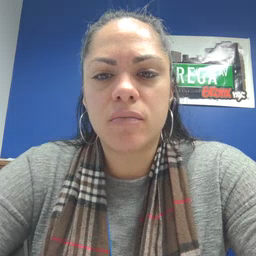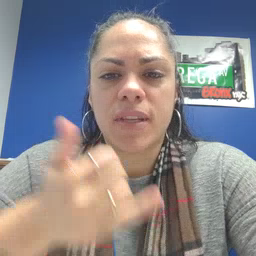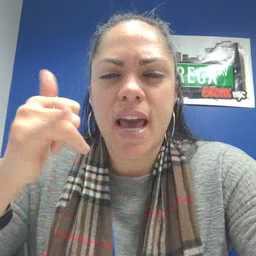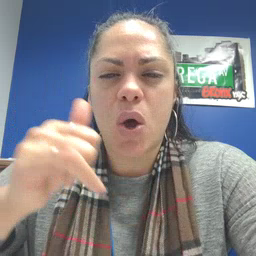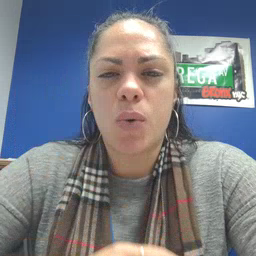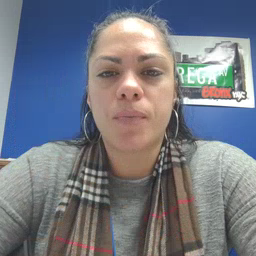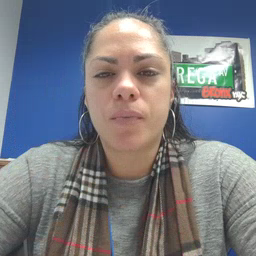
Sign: yellow